Interaction volume radius: 5 \u00c5
Interaction volume height: 10 \u00c5
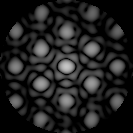
Disorder parameter: 0.2757